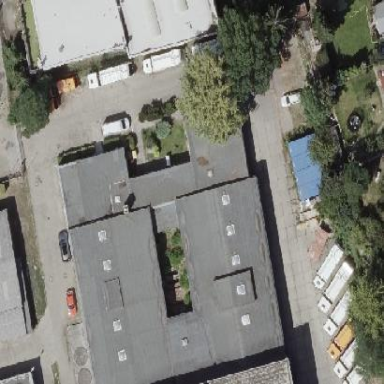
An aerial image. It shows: Industrial building.